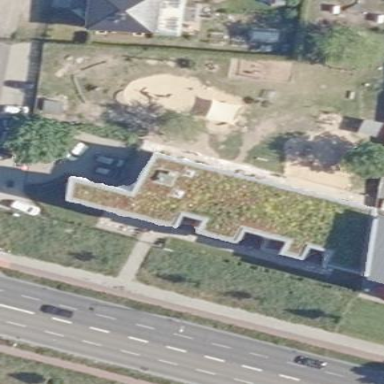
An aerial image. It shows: Flat roof kindergarten building.